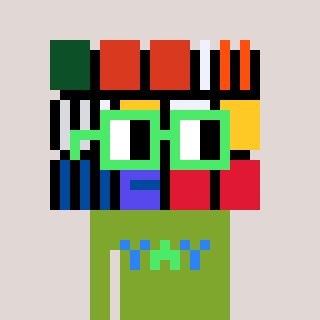
a pixel art character with square light green glasses, a abstract-shaped head and a slimegreen-colored body on a warm background